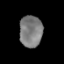
Tissue: prostate
Cell type: T cells
Senescence score: 0.3594
Nuclear area (px): 708
Mean DAPI intensity: 124.698